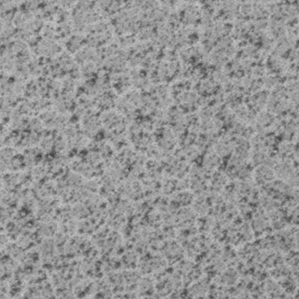
Label: frost